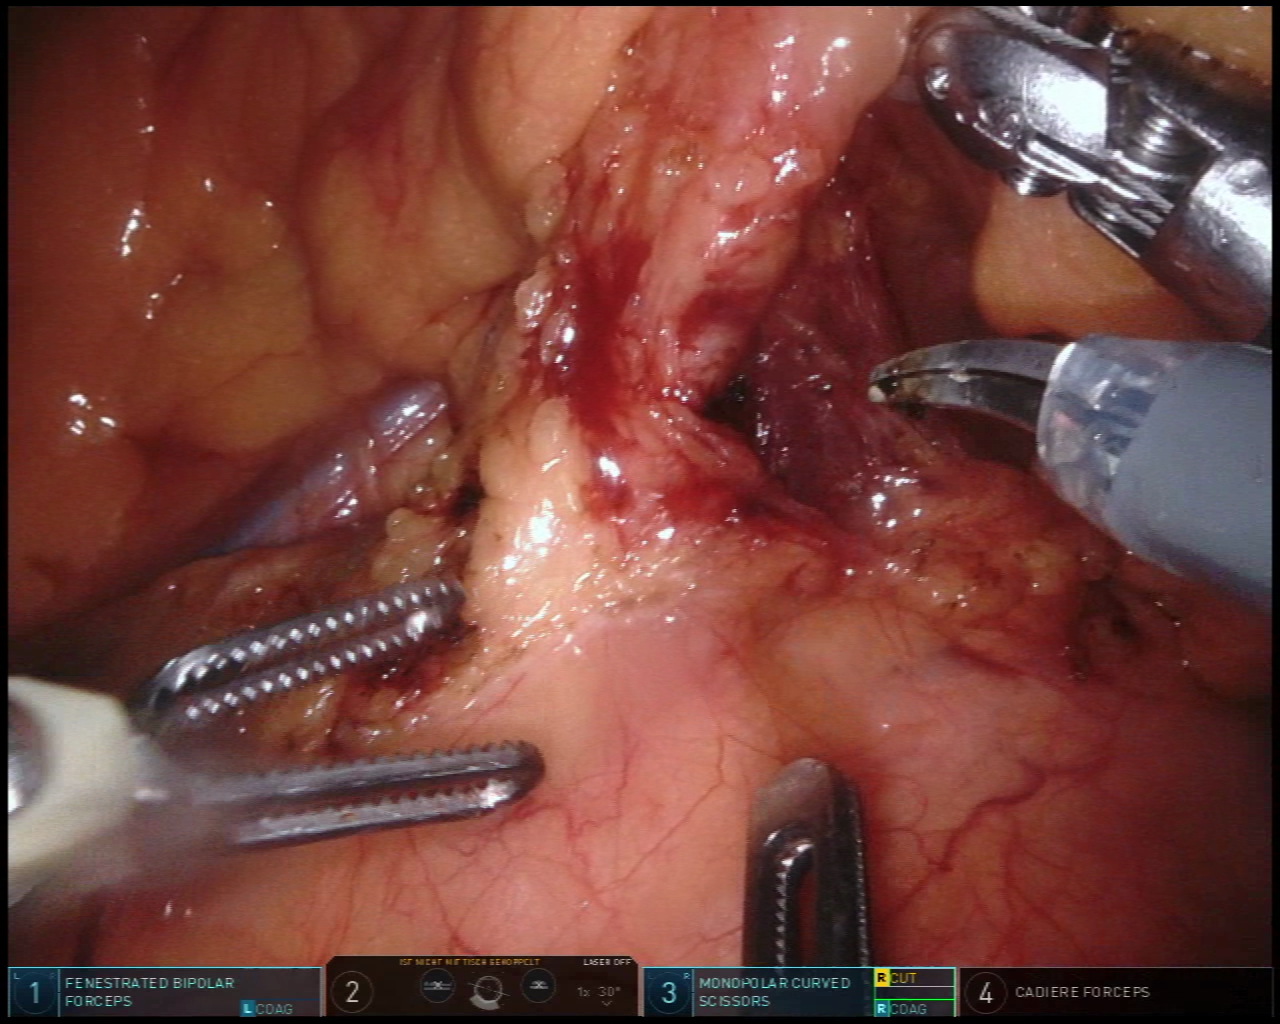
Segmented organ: intestinal_veins
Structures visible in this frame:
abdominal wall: no
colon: no
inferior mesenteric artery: yes
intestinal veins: yes
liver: no
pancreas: no
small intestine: no
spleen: no
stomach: no
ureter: no
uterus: no
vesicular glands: no